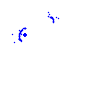
Particle: kaon